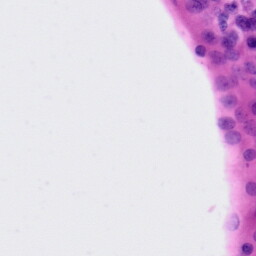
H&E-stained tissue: Tonsil